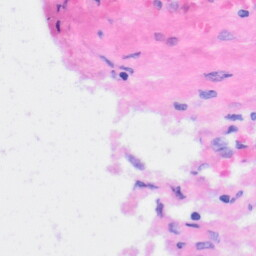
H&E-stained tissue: Liver